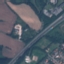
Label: Highway